Question: I have a 6 * 6 matrix
'''
A=
3 8 8 8 8 8
4 6 1 0 7 -1
9 7 0 2 6 -1
7 0 0 5 4 4
4 -1 0 2 8 1
1 -1 0 8 3 9
'''
I am interested in finding row and column number of neighbors starting from A(4,4)=5. But They will be linked to A(4,4) as neighbor only if A(4,4) has element 4 on right, 6 on left, 2 on top, 8 on bottom 1 on top left diagonally, 3 on top right diagonally, 7 on bottom left diagonally and 9 on bottom right diagonally. TO be more clear A(4,4) will have neighbors if the neighbors are surrounding A(4,4) as follows:
'''
1 2 3;
6 5 4;
7 8 9;
'''
And this will continue as each neighbor is found.
Also 0 and -1 will be ignored. In the end I want to have these cells' row and column number as shown in figure below. Is there any way to visualize this network as well. This is sample only. I really have a huge matrix.

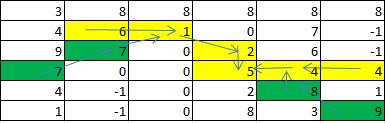
Answer: '''
A = [3 8 8 8 8 8;
4 6 1 0 7 -1;
9 7 0 2 6 -1;
7 0 0 5 4 4;
4 -1 0 2 8 1;
1 -1 0 8 3 9];
test = [1 2 3;
6 5 4;
7 8 9];
%//Pad A with zeros on each side so that comparing with test never overruns the boundries
%//BTW if you have the image processing toolbox you can use the padarray() function to handle this
P = zeros(size(A) + 2);
P(2:end-1, 2:end-1) = A;
current = zeros(size(A) + 2);
past = zeros(size(A) + 2);
%//Initial state (starting point)
current(5,5) = 1; %//This is A(4,4) but shifted up 1 because of the padding
condition = 1;
while sum(condition(:)) > 0;
%//get the coordinates of any new values added to current
[x, y] = find(current - past);
%//update past to last iterations current
past = current;
%//loop through all the coordinates returned by find above
for ii=1:size(x);
%//Make coord vectors that represent the current coordinate plus it 8 immediate neighbours.
%//Note that this is why we padded the side in the beginning, so if we hit a coordinate on an edge, we can still get 8 neighbours for it!
xcoords = x(ii)-1:x(ii)+1;
ycoords = y(ii)-1:y(ii)+1;
%//Update current based on comparing the coord and its neighbours against the test matrix, be sure to keep the past found points hence the OR
current(xcoords, ycoords) = (P(xcoords, ycoords) == test) | current(xcoords, ycoords);
end
%//The stopping condition is when current == past
condition = current - past;
end
%//Strip off the padded sides
FinalAnswer = current(2:end-1, 2:end-1)
[R, C] = find(FinalAnswer);
coords = [R C] %//This line is unnecessary, it just prints out the results at the end for you.
'''
OK cool you got very close, so here is the final solution with the loops. It runs in about 0.002 seconds so it's pretty quick I think. The output is
'''
FinalAnswer =
0 0 0 0 0 0
0 1 1 0 0 0
0 1 0 1 0 0
1 0 0 1 1 1
0 0 0 0 1 0
0 0 0 0 0 1
coords =
4 1
2 2
3 2
2 3
3 4
4 4
4 5
5 5
4 6
6 6
'''